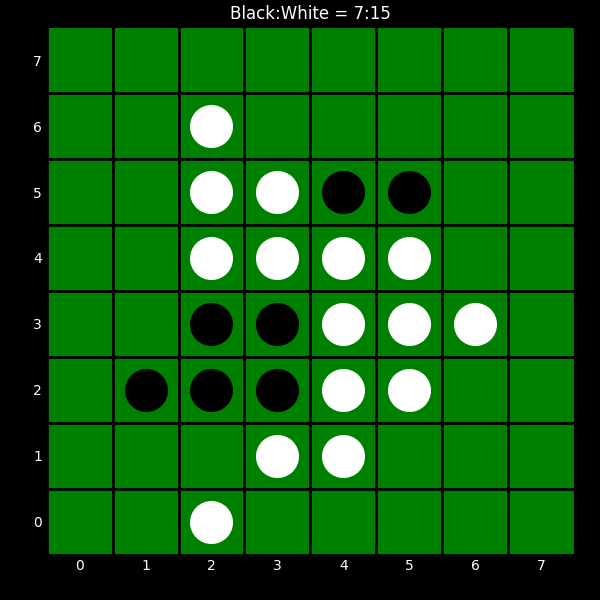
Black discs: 7
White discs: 15